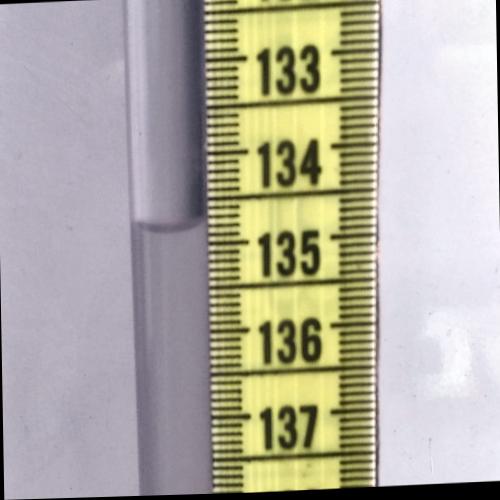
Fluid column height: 134.8 cm